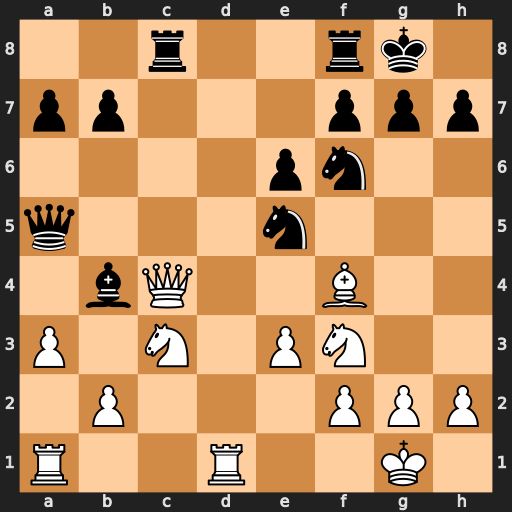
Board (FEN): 2r2rk1/pp3ppp/4pn2/q3n3/1bQ2B2/P1N1PN2/1P3PPP/R2R2K1
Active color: w
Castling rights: -
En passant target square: -
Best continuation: Qxb4 Qxb4 axb4